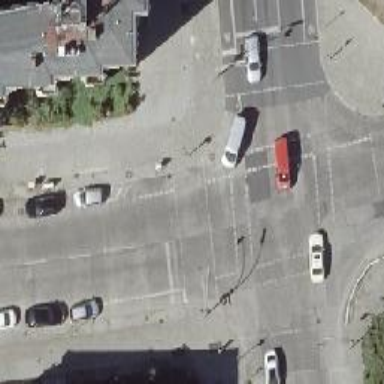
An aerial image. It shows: Crossing with traffic signals.